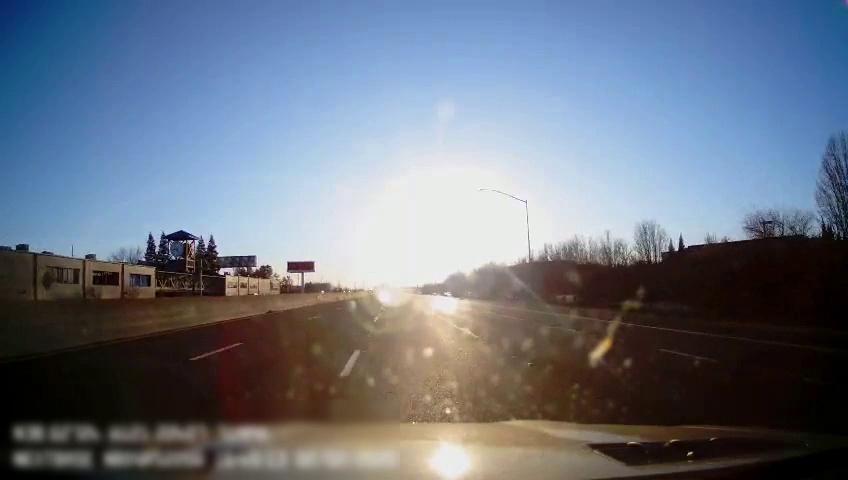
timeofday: Day
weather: Sunny
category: Drivable Space
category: Lanes | Alternate Lane
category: Lanes | Alternate Lane
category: Lanes | Current Lane
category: Lanes | Current Lane
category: Lanes | Alternate Lane
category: Lanes | Alternate Lane